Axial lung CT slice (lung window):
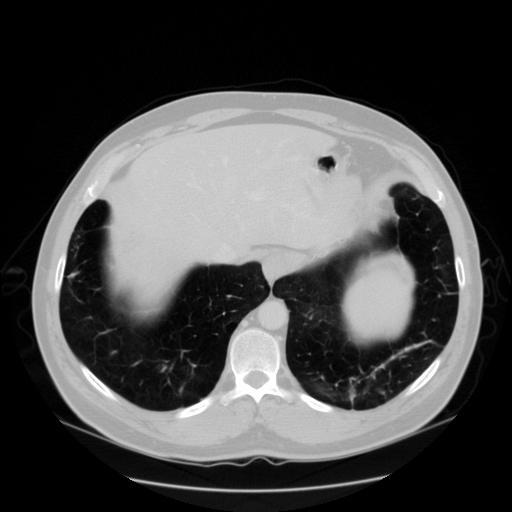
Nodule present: no